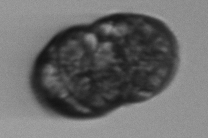
Label: Margalefidinium